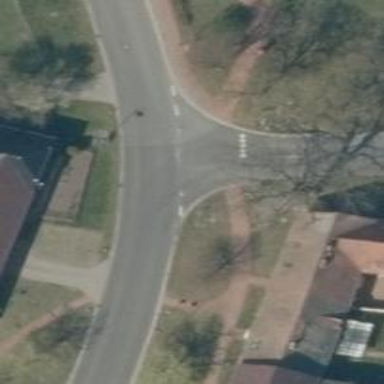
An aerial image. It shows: Secondary road with asphalt surface. There is sidewalk on the left side.